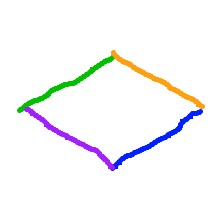
Shape: rhombus